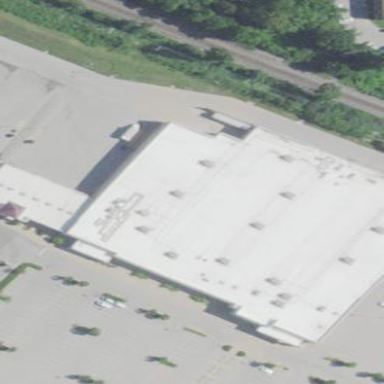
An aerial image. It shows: Retail building.